Question: I want to make the background image transparent so that the above text can be visible on it.
But in WatchKit, we can only set the Group as a background image and if we make the group alpha less so whole UI lets transparent.
I want something like Pandora app,like the background image shown transparent so that the above text is proper visible.:

Please help.
Any suggestions will be highly appreciated.
Thanks in advance!
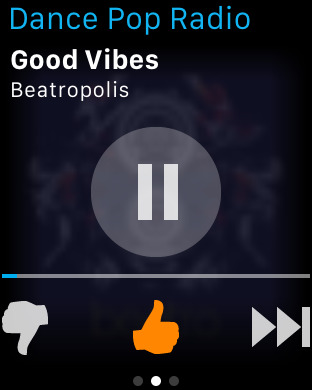
Answer: As you've noticed, if you fade the 'WKInterfaceGroup', everything within that group also fades. The same thing happens with any container. As a result, the only way to achieve this with the current version of WatchKit is to pre-process the image yourself before sending it to the Watch.
Update: I now wonder if you could set the full color image as the background of a full-screen group, then set the background color of another group to a semi-transparent black.
I tried the group-on-top-of-group technique, and while you can use it to darken a full-color image, there's no way to apply the slight blurring effect without pre-processing the image. Here is the quick result with a black, semi-transparent gradient as the background of the second group: